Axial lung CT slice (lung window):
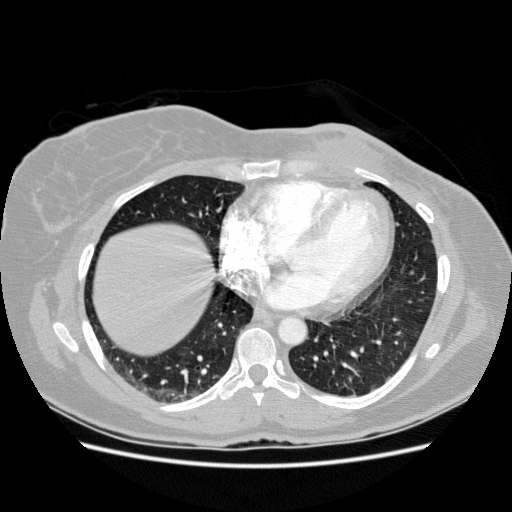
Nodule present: no